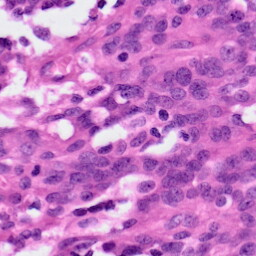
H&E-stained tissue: Ovarian